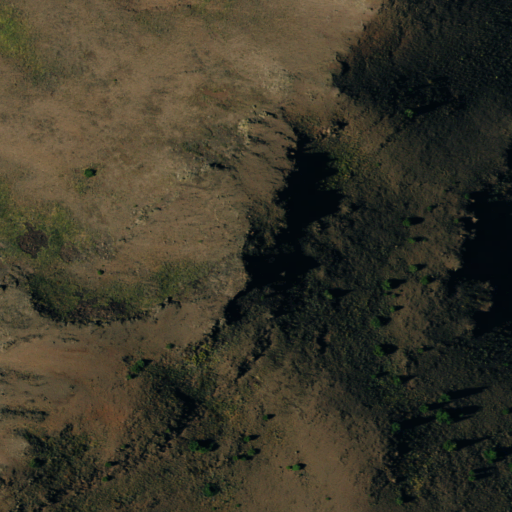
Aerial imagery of mountain in Nevada named Wagon Tire Mountain containing shrub and evergreen forest